Question: So let me first describe what I'm doing. I am making a shopping cart that allows options on items. The items along with it's respective chosen options are stored in sessions and display in a shopping cart for customer verification.
I have three sets of code to display to you:
- First off the code for making the check boxes for the options: (located in root/config/templates/product-details.php)'''
<?php foreach($options as $option): ?>
<input type="checkbox" name="candies[]" value="<?php echo $option['candy_name']; ?>" /><?php echo $option['candy_name']; ?><br/>
<?php endforeach; ?>
'''
- Second the code for setting both the sessions for the item and options: (located in root/config/cart/cart.php'''
$optionsSelected = array();
if(!empty($_GET['candies'])){
foreach($_GET['candies'] as $options){
$optionsSelected[] = $options;
}
}
case "add":
$_SESSION['cart'][$product_id]++;
$_SESSION[$product_id] = $optionsSelected;
header('location: ../../cart.html');
break;
'''
'$_SESSION[$product_id] = $optionsSelected;'
- And finally to display the options in the shopping cart: (located in root/config/templates/shopping-cart.php)'''
<?php foreach($_SESSION[$product_id] as $options): ?>
<?php echo $options; ?>
<?php endforeach; ?>
'''
When I have all that set up, I select the options I want and add a product to the shopping cart. I get this error on the shopping-cart.php page:
'''
Warning: Invalid argument supplied for foreach() ...
'''
But if I put the shopping-cart.php code inside the cart.php page and comment out the header(''); line Everything loads right and works wonderfully. So there is something wrong between the cart.php page and the shopping-cart.php page. But I can't figure out what it is. Any help, suggestions, thoughts, solutions would be wonderful and much much appreciated! Thank you in advance.
To help visually understand this question, here is a picture of the shopping-cart.php page.

I believe the problem is between the 'root/config/cart/cart.php' page and the 'root/config/templates/shopping-cart.php' page. Here is the full code for both.
- root/config/cart/cart.php code: '''
<?php
session_start();
require '../config.php';
$product_id = $_GET['id'];
$action = $_GET['action'];
$optionsSelected = array();
if(!empty($_GET['candies'])){
foreach($_GET['candies'] as $options){
$optionsSelected[] = $options;
}
}
function productExists($product_id) {
require '../config.php';
$stmt = $db->prepare("SELECT * FROM products WHERE id=$product_id");
$stmt->execute(array($id, $name));
$row_count = $stmt->rowCount();
}
if($product_id && $row_count < 0) {
die("Error. Product Doesn't Exist");
}
switch($action) {
case "add":
$_SESSION['cart'][$product_id]++;
$_SESSION[$product_id] = $optionsSelected;
session_write_close();
header('location: ../../cart.html');
break;
case "remove":
$_SESSION['cart'][$product_id]--;
if($_SESSION['cart'][$product_id] == 0) {
unset($_SESSION['cart'][$product_id]);
header('location: ../../cart.html');
}
header('location: ../../cart.html');
break;
case "empty":
unset($_SESSION['cart']);
break;
}
?>
'''
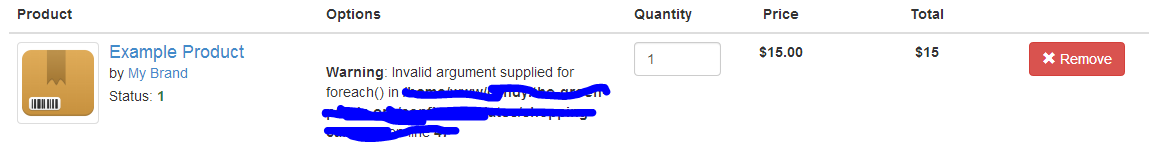
Answer: After much much trial and error, I finally got it to work exactly the way I wish...
I changed to the following:
'''
case "add":
$_SESSION['cart'][$product_id]++;
$_SESSION['options '.$product_id] = $optionsSelected;
header('location: ../../cart.html');
break;
'''
and then changed my for eache in the to the following:
'''
<?php if($_SESSION['options '.$product_id] > 0): ?>
<?php foreach($_SESSION['options '.$product_id] as $option): ?>
<p><?php echo $option; ?></p>
<?php endforeach; ?>
<?php endif; ?>
'''
Honestly, I'm really not sure how it worked, but I managed to remove all errors and run the entire system exactly how I wish. Cheers!